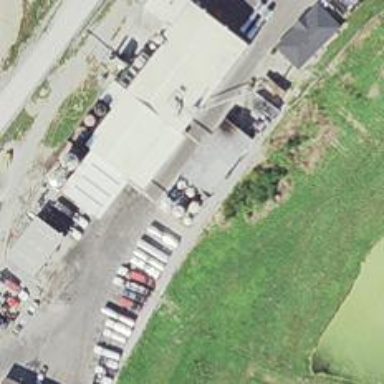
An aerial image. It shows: Storage tank that is man-made.